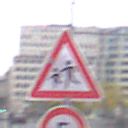
Verkehrszeichen: KinderRechts
Zusatzzeichen unten: Geschwindigkeit5
Umgebung: Outdoor, Urban
Tageszeit: MorningAfternoon
Wetter: Overcast
Licht: Natural
Jahreszeit: NotSpecified
Kontrast: LowContrast